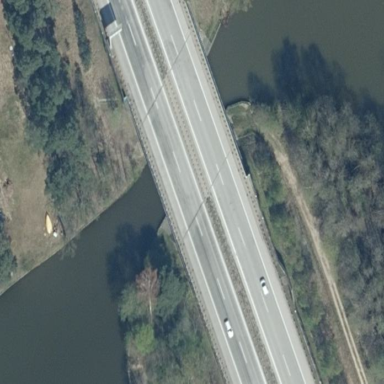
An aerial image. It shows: Bridge with beam structure.